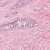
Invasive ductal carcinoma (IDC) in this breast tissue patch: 0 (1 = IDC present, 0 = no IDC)